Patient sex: F
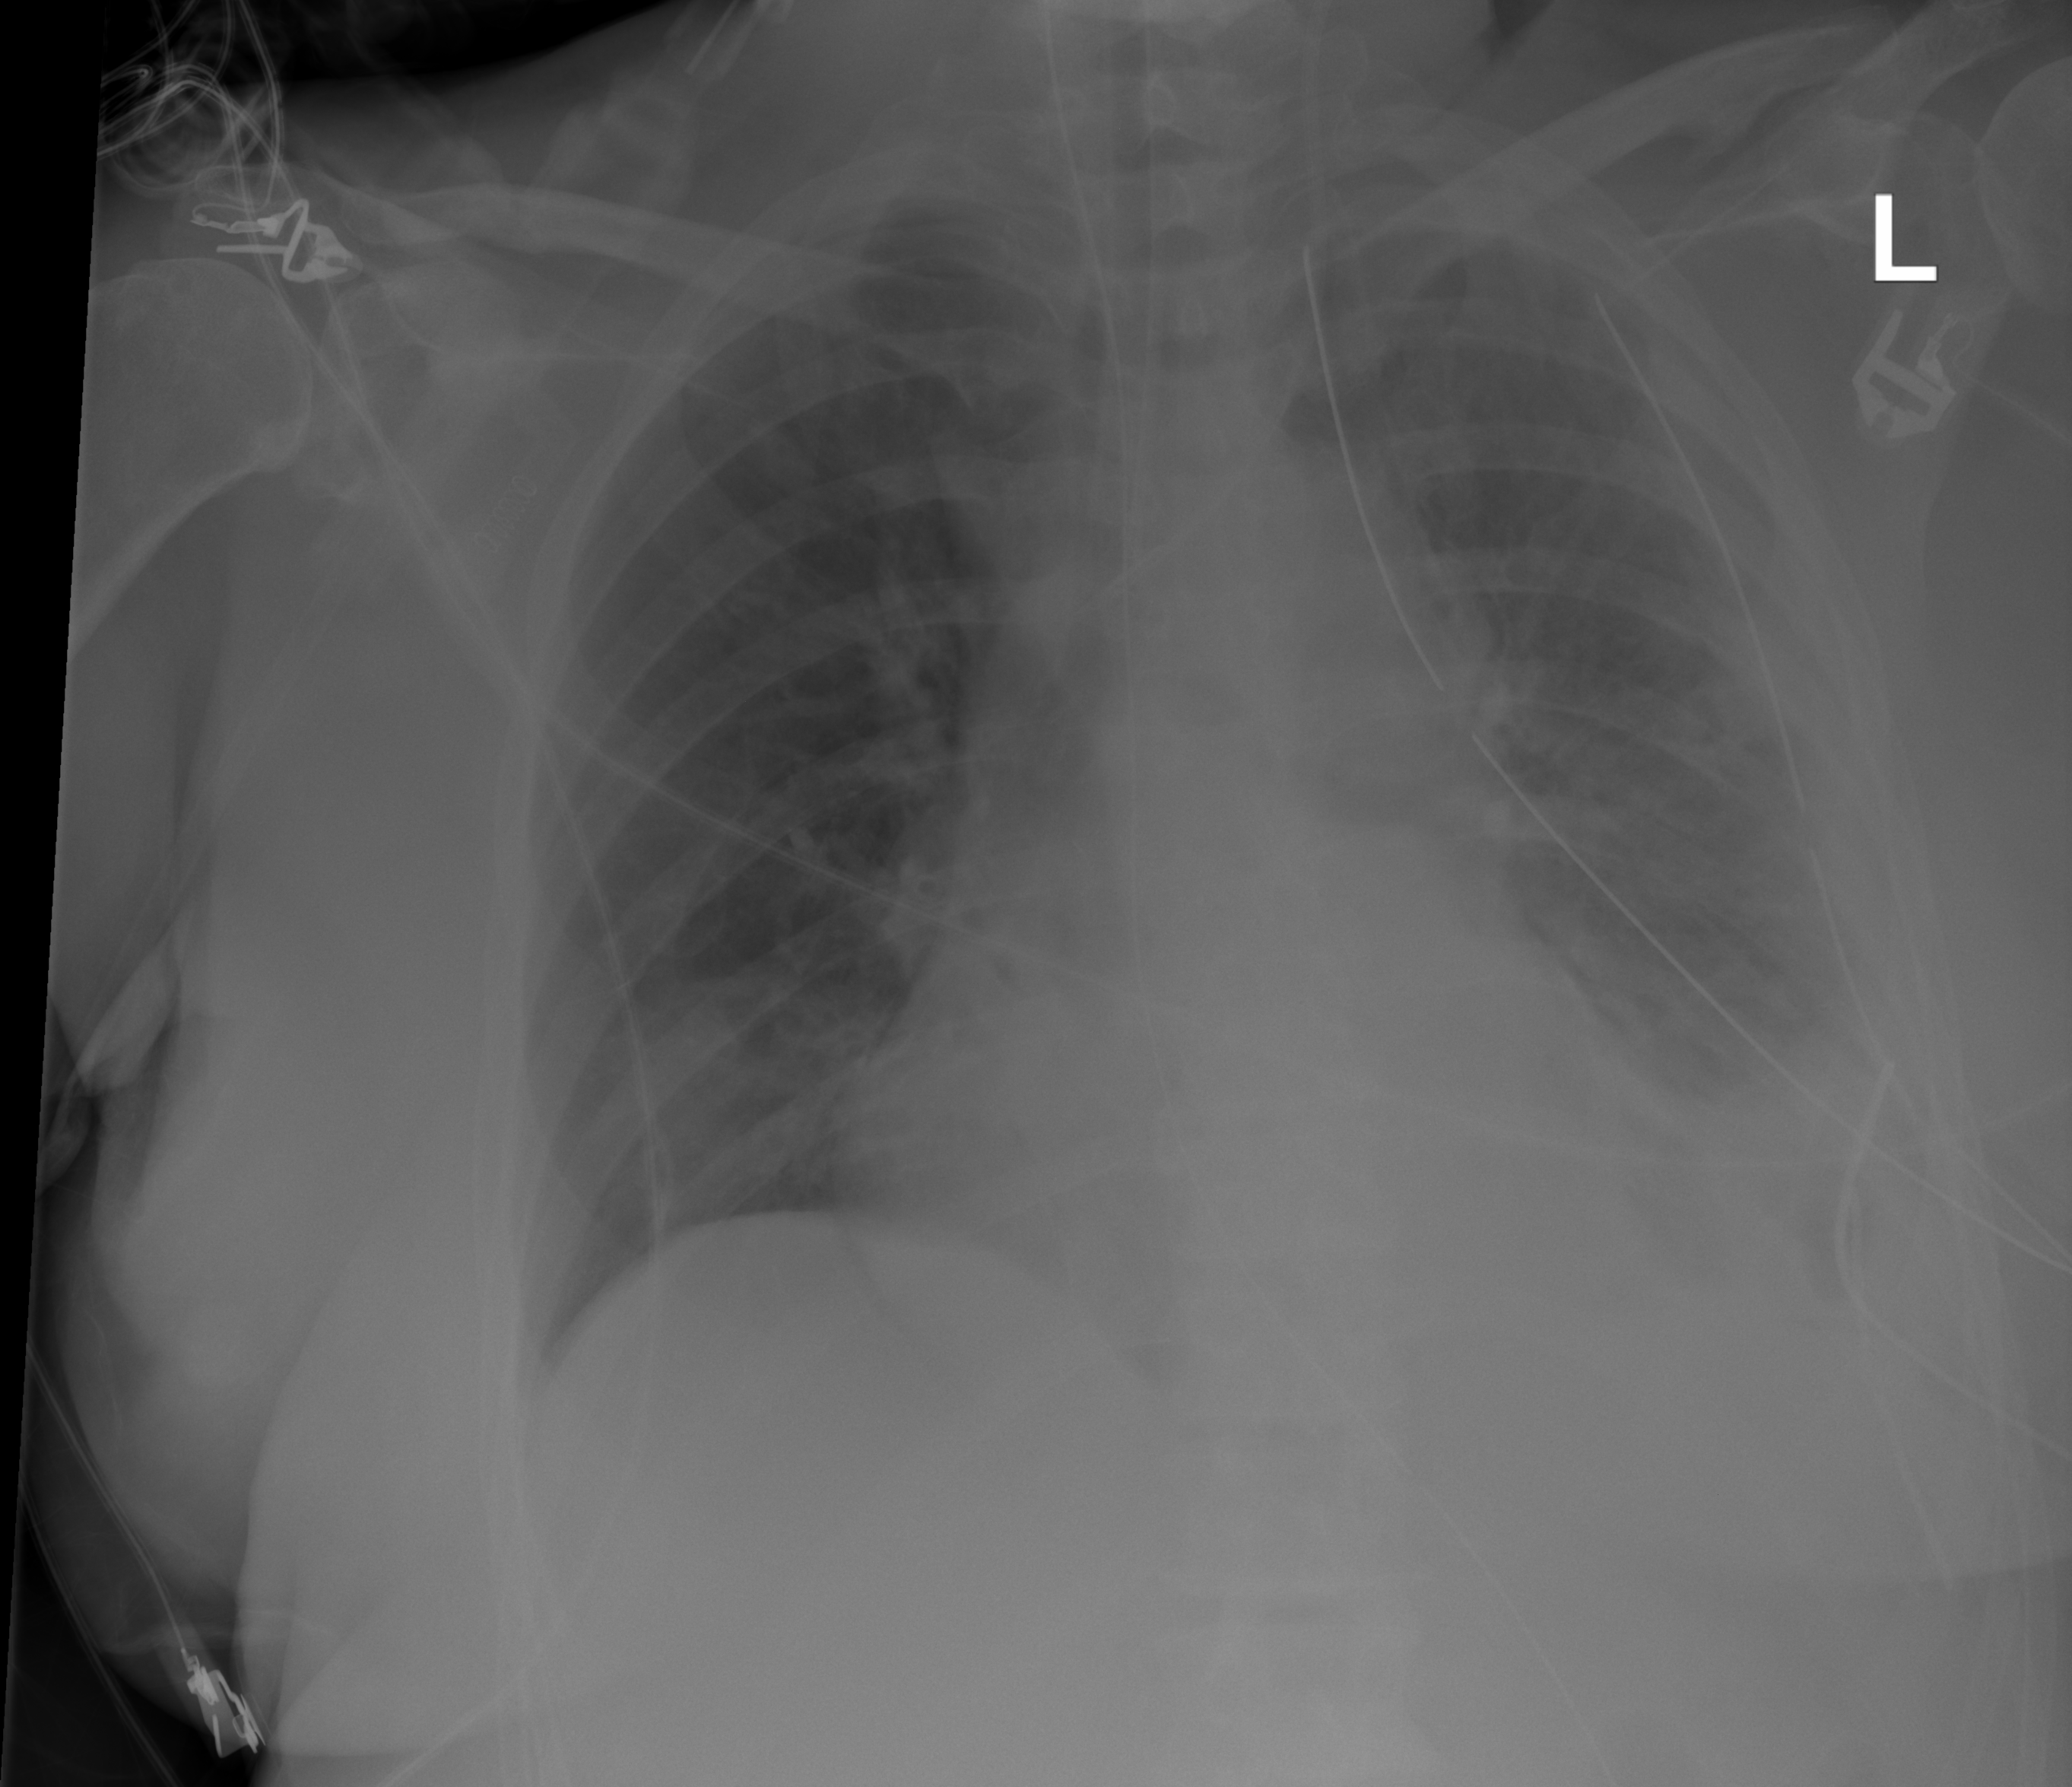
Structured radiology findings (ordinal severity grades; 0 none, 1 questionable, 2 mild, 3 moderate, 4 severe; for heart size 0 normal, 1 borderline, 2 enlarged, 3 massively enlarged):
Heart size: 0
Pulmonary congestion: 0
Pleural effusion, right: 0
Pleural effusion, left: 2
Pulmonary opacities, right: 0
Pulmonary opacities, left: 0
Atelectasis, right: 0
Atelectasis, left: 2